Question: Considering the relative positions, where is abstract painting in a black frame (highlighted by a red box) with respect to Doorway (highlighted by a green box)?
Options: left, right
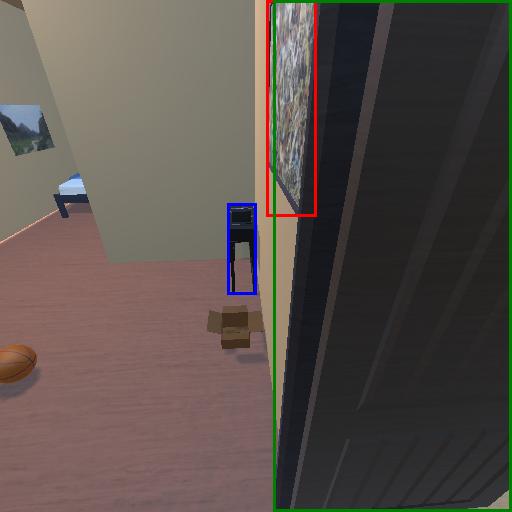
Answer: left